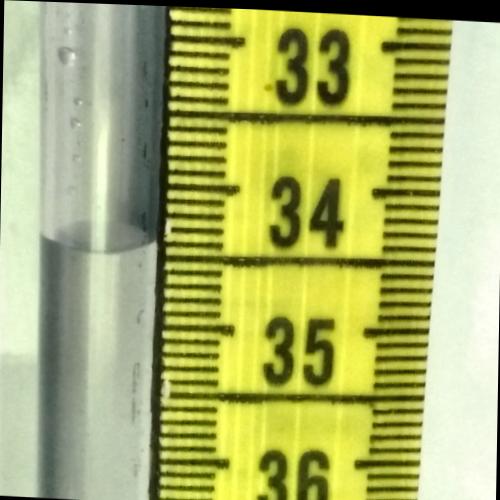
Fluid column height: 34.4 cm